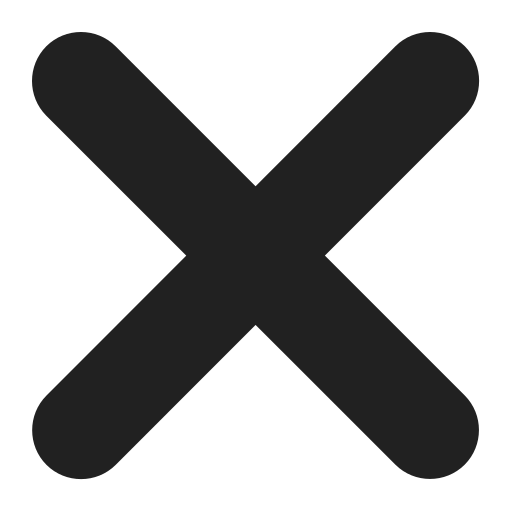
multiply high contrast